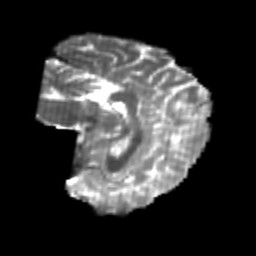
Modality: T2w
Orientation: sagittal
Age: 26
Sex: female
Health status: healthy
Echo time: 0.074 s